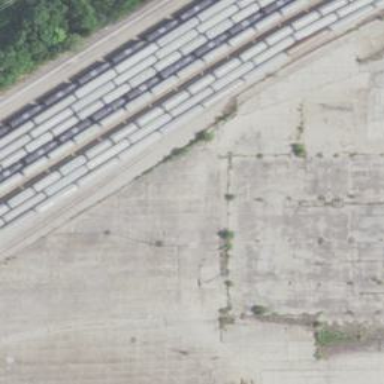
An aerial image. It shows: View of railway yard.